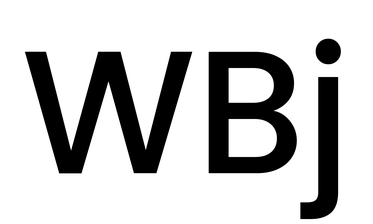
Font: Poppins-Medium